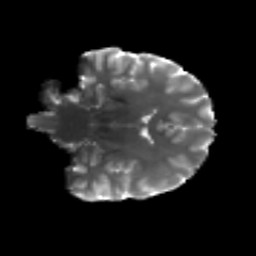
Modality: T2w
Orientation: coronal
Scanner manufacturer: siemens
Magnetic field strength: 3 T
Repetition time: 4.16 s
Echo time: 0.0806 s